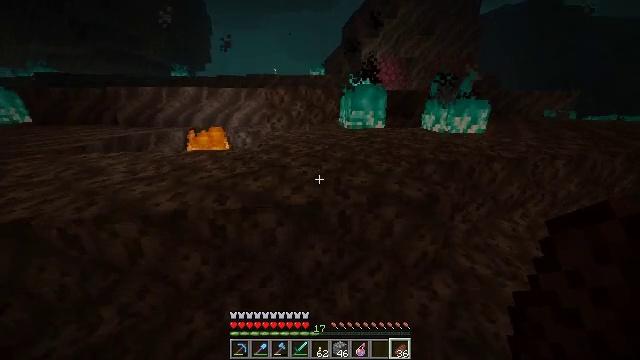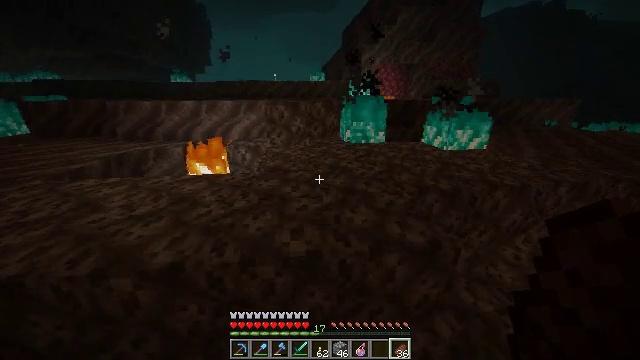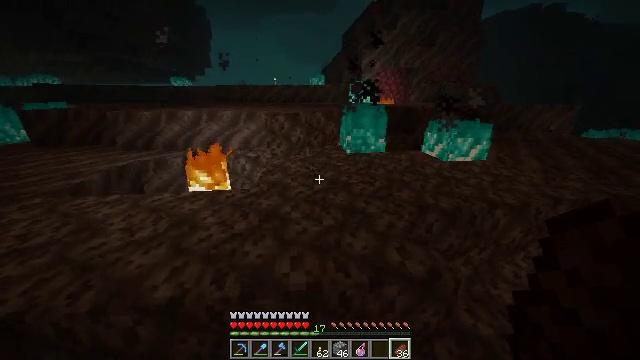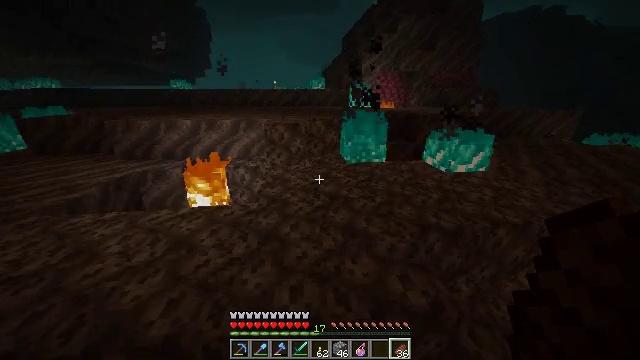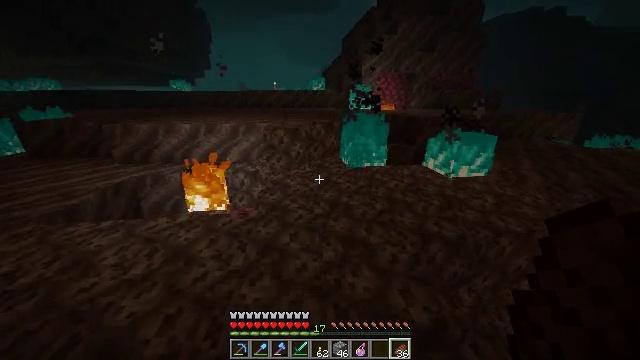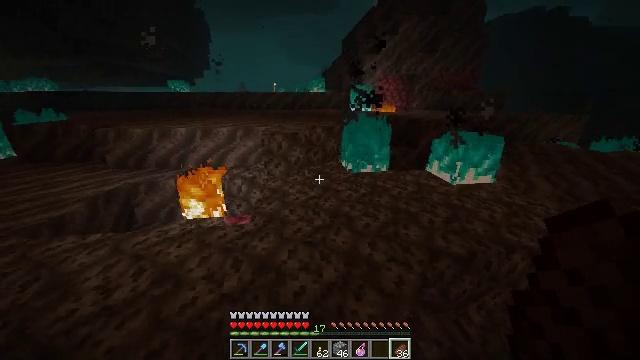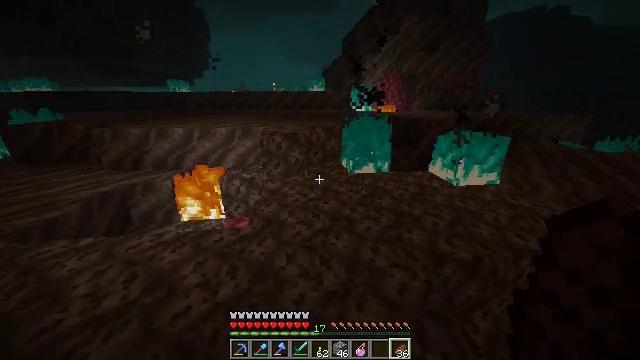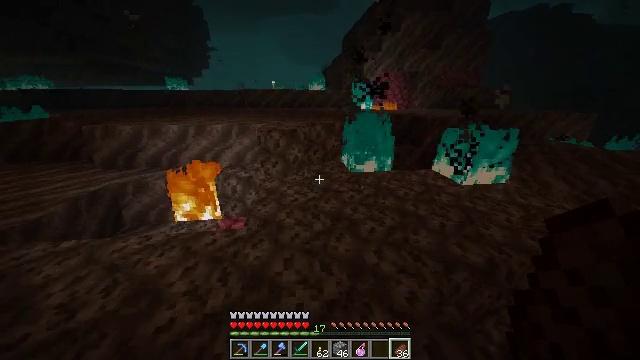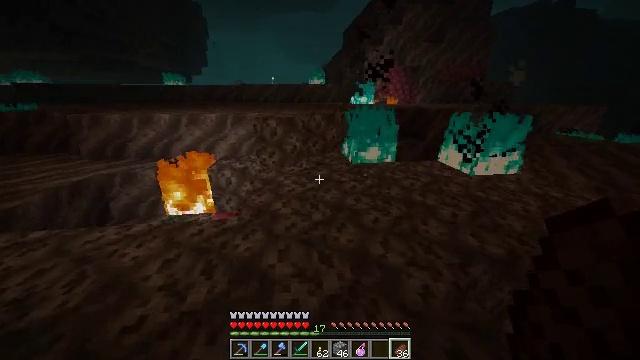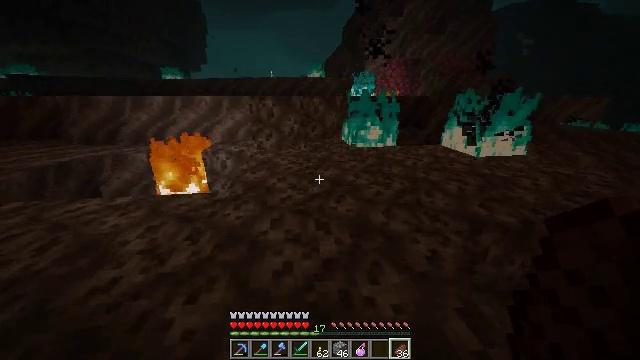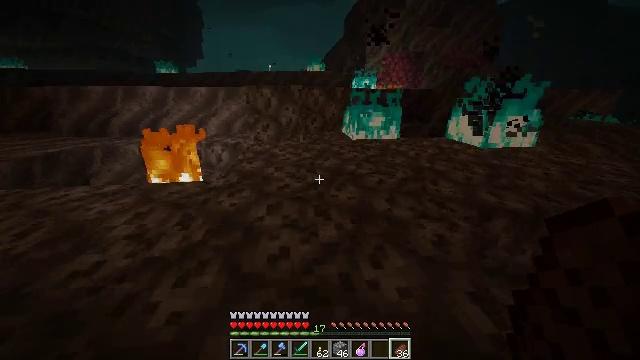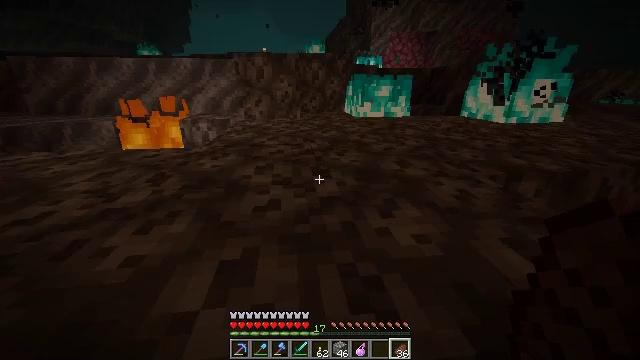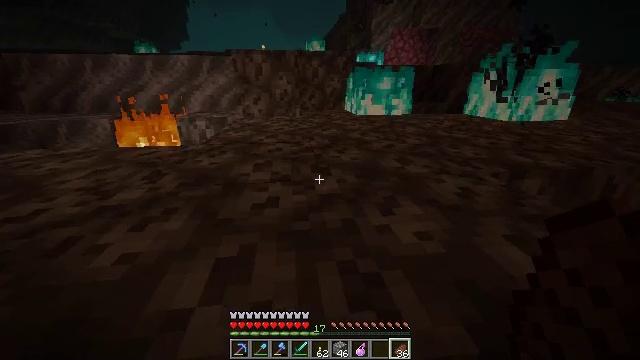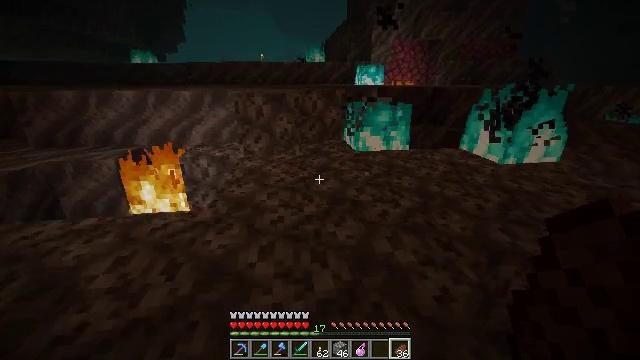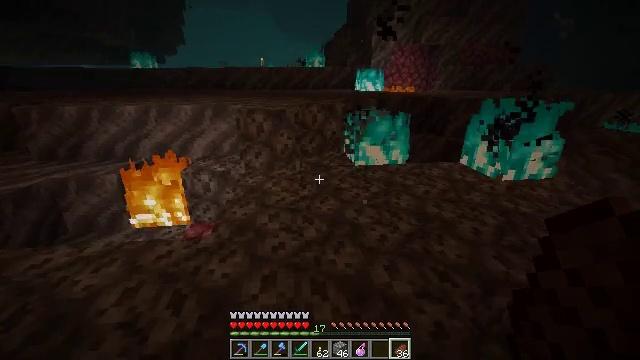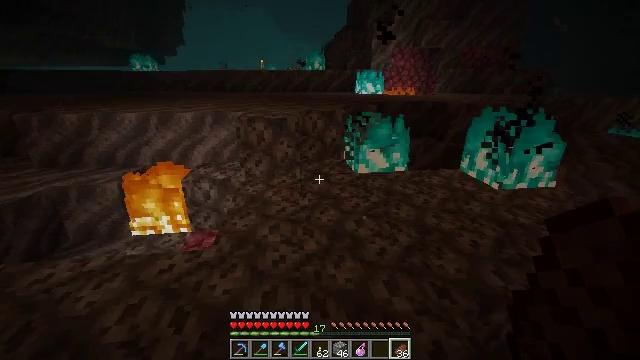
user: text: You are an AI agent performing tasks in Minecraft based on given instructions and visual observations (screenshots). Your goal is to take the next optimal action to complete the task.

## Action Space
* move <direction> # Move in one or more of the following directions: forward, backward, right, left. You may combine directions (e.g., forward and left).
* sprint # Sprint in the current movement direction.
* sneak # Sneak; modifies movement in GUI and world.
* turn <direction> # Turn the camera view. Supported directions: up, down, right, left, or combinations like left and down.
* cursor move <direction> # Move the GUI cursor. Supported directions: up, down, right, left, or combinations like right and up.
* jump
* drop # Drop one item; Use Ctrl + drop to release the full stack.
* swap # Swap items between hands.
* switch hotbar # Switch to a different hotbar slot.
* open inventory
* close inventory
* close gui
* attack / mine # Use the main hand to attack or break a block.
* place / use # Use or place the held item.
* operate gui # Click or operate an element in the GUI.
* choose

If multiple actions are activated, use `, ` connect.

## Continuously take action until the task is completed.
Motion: motion action
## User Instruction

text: Get rid of the soul fire.
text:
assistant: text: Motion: move forward, sprint, jump
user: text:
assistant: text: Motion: move forward, sprint, jump
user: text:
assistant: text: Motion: move forward, sprint, jump
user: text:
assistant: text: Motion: move forward, sprint, jump
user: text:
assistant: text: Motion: move forward, sprint, jump
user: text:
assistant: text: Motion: move forward, sprint, jump
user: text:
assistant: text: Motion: move forward, sprint, jump
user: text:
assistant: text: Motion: move forward, sprint, jump
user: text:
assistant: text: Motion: move forward, sprint, jump
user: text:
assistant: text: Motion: move forward, sprint, jump
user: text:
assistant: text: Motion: move forward, sprint, jump
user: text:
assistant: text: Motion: move forward, sprint, jump
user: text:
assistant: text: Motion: move forward, sprint, jump
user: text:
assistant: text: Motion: move forward, sprint, jump
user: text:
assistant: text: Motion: move forward, sprint, jump
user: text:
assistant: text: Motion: move forward, sprint, jump
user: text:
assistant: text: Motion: move forward, sprint, jump
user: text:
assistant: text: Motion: move forward, sprint, jump
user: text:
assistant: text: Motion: move forward, sprint, jump
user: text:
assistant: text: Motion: move forward, sprint, jump
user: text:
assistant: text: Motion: move forward, sprint, jump
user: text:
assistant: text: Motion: move forward, sprint
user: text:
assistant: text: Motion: move forward, sprint
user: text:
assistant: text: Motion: move forward, sprint
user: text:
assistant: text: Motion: move forward, sprint
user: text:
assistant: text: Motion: move forward, sprint
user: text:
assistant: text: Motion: move forward, sprint
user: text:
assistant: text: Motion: move forward, sprint
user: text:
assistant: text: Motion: move forward, sprint
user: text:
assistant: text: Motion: move forward, sprint, turn left